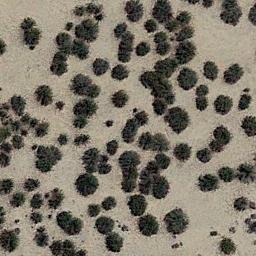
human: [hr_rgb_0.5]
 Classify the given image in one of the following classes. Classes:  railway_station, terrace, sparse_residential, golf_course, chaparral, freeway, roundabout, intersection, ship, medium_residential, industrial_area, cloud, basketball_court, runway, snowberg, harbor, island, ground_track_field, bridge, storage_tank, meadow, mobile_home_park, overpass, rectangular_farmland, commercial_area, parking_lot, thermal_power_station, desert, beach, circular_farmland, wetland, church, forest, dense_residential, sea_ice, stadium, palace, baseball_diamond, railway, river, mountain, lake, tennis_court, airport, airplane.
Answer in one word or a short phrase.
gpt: chaparral